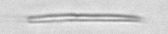
Label: fiber